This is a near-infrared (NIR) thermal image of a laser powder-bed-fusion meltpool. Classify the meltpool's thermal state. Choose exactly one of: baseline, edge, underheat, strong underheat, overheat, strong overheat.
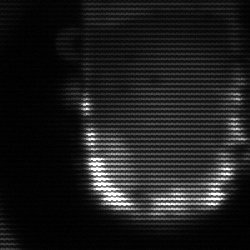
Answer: baseline